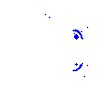
Particle: electron